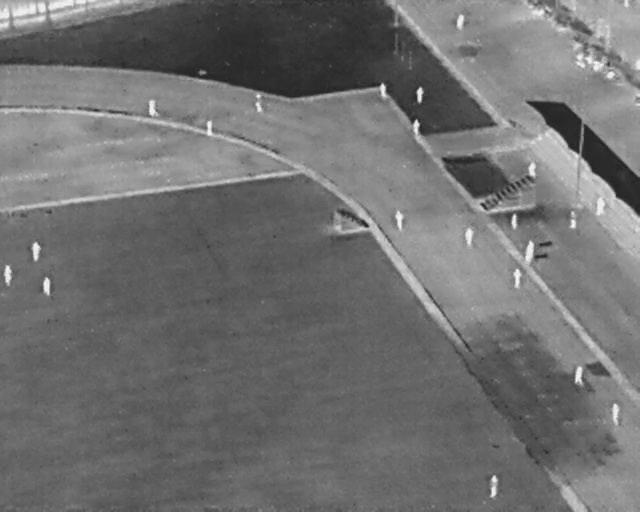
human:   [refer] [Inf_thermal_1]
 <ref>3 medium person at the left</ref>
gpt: <box>[[4, 48, 7, 50, 2], [5, 54, 8, 56, 2], [0, 53, 2, 54, 2]]</box>

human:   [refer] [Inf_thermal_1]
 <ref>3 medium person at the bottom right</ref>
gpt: <box>[[75, 93, 78, 95, 2], [94, 79, 97, 81, 2], [88, 72, 91, 74, 2]]</box>

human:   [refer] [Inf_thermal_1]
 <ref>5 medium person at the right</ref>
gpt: <box>[[80, 47, 84, 50, 9], [79, 53, 82, 55, 2], [71, 45, 74, 47, 2], [81, 32, 84, 34, 2], [92, 39, 95, 41, 2]]</box>

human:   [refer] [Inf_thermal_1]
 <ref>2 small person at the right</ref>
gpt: <box>[[87, 42, 91, 43, 2], [78, 42, 81, 43, 2]]</box>